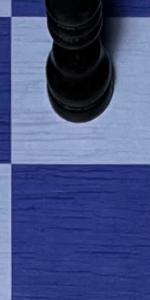
Label: Empty